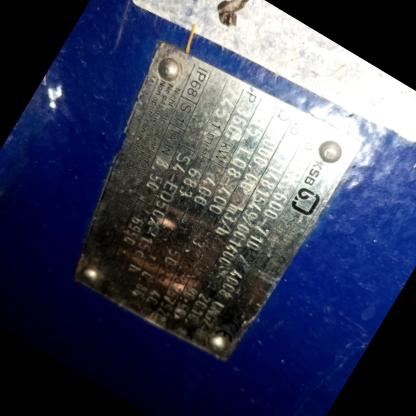
Klasa: tabliczka-znamionowa